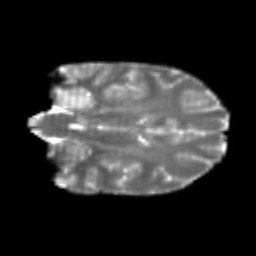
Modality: T2w
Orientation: coronal
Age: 22
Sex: female
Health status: healthy
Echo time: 0.074 s